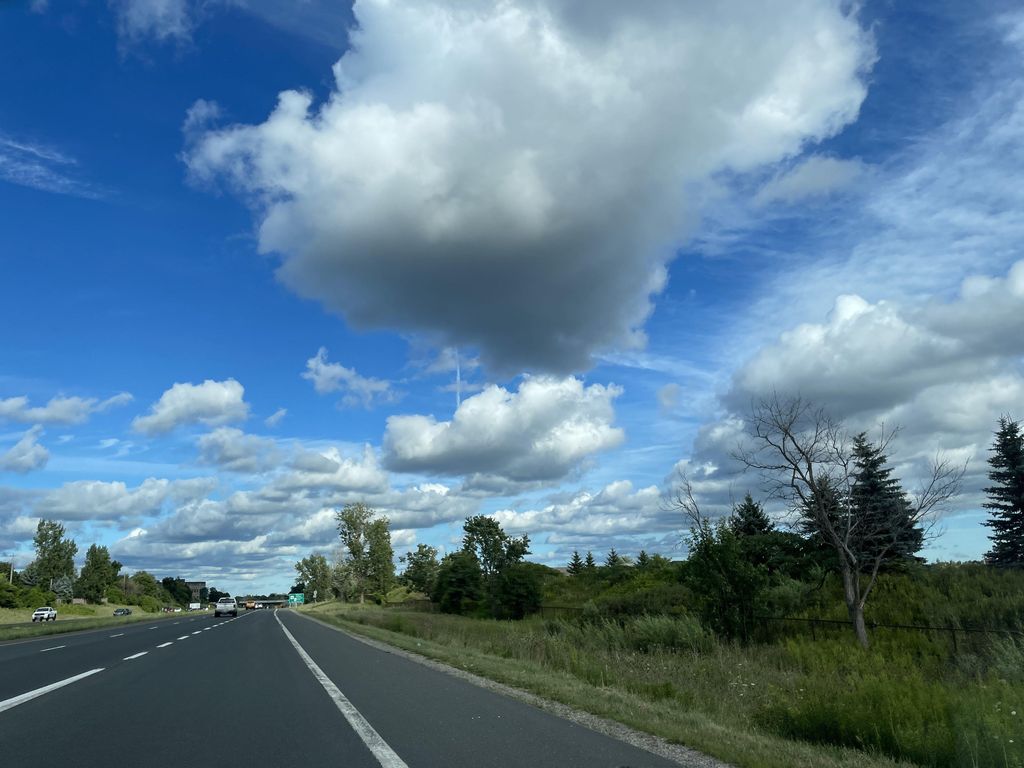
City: kitchener-waterloo